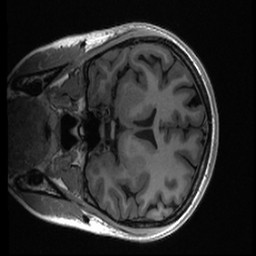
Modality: T1w
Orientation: coronal
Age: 18
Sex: female